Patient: sex F, age 56
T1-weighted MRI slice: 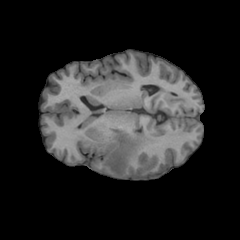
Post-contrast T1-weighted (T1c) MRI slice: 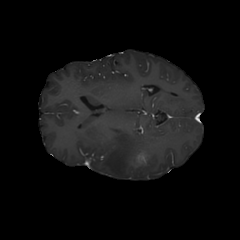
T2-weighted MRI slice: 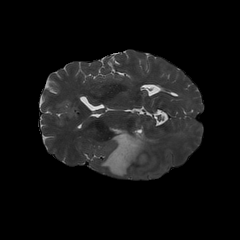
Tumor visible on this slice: yes
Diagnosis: Glioblastoma, IDH-wildtype
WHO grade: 4